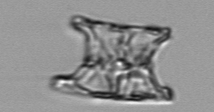
Label: Eucampia